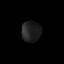
Tissue: prostate
Cell type: T cells
Senescence score: 0.2532
Nuclear area (px): 384
Mean DAPI intensity: 33.1875